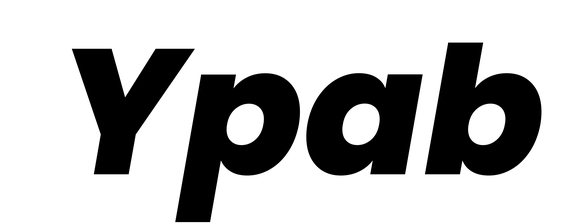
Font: Poppins-ExtraBoldItalic